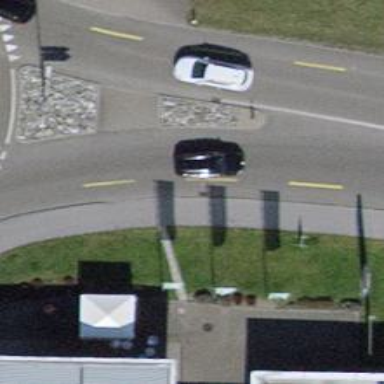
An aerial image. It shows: Primary road with asphalt surface and designated cycle lane.